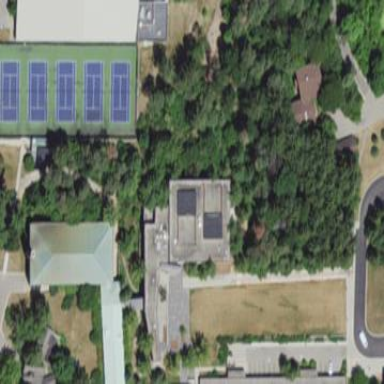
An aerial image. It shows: Swimming sports center in building.